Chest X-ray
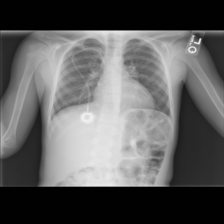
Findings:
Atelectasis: negative
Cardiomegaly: negative
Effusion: negative
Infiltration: negative
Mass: negative
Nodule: negative
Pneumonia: negative
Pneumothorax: negative
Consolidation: negative
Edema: negative
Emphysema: negative
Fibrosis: negative
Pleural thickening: negative
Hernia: negative